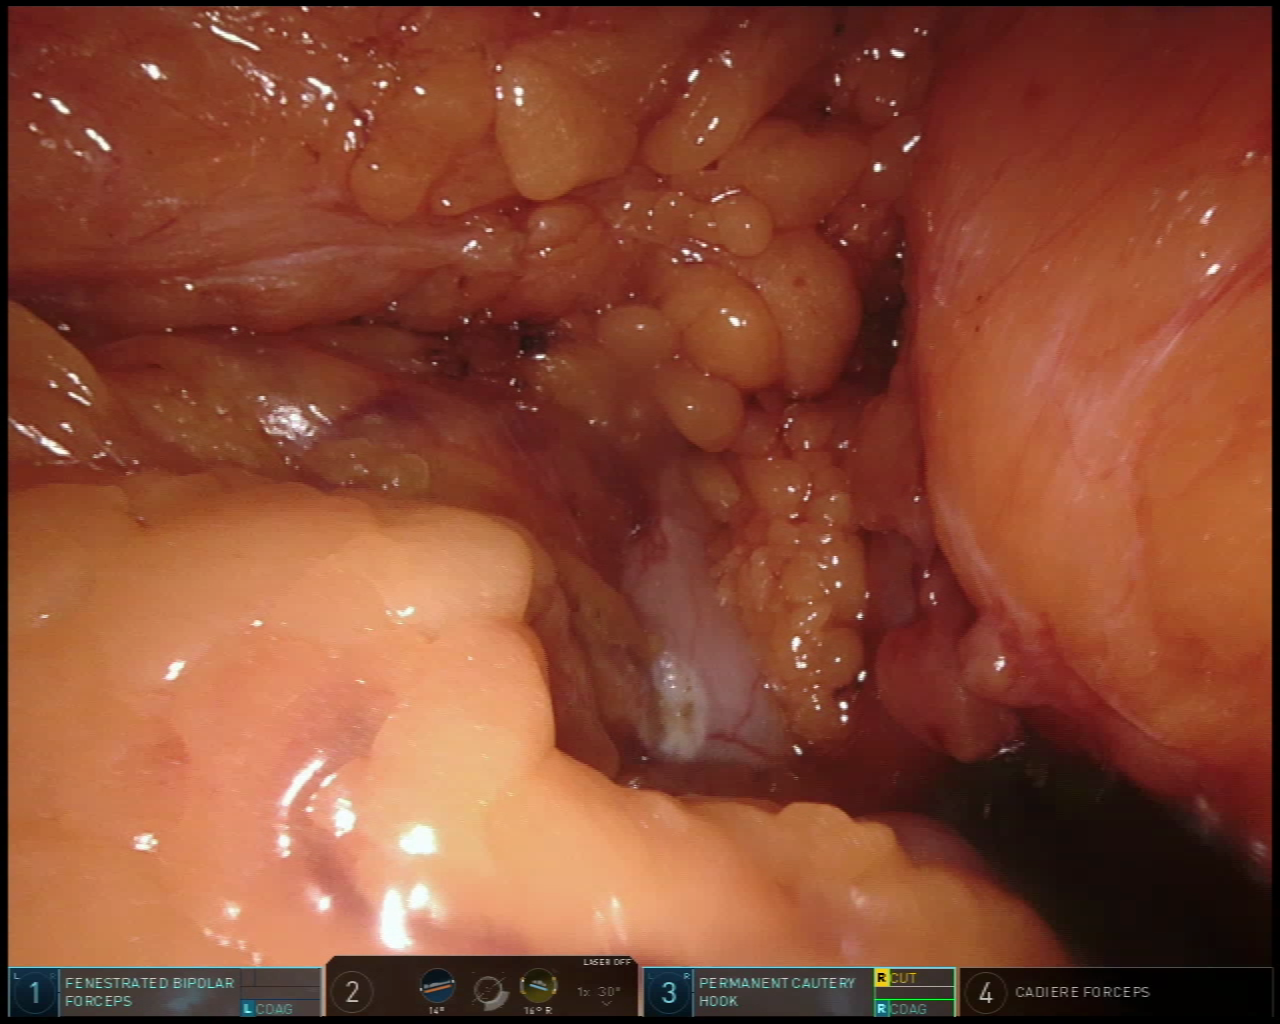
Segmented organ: stomach
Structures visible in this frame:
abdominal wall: no
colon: yes
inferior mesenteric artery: no
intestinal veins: no
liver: no
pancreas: no
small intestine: no
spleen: no
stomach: yes
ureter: no
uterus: no
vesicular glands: no